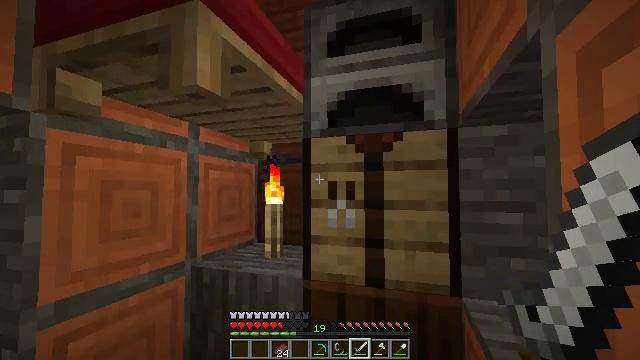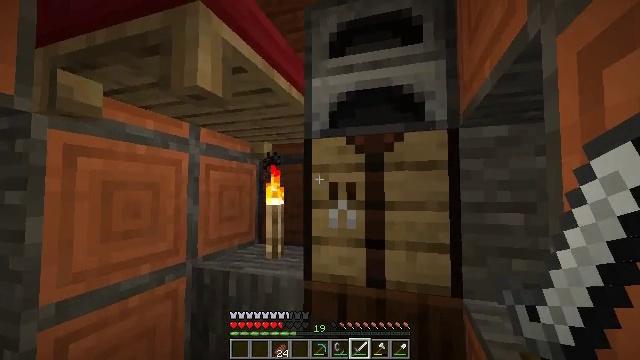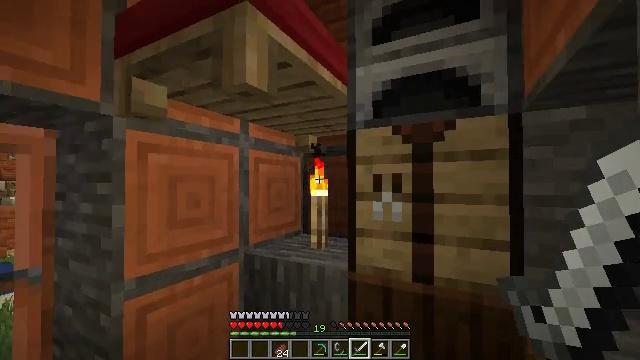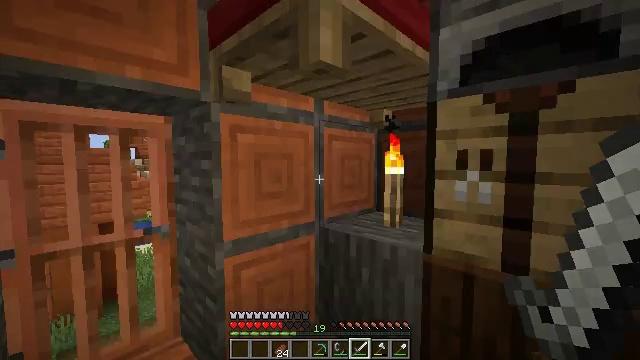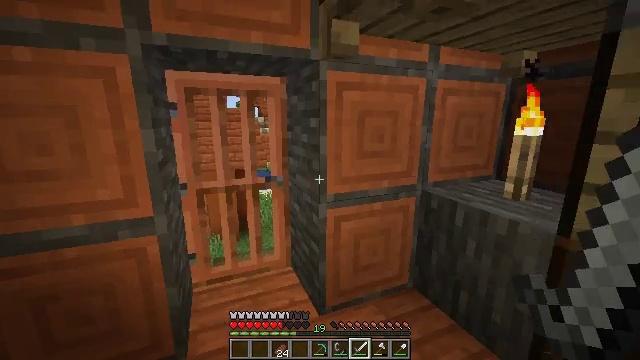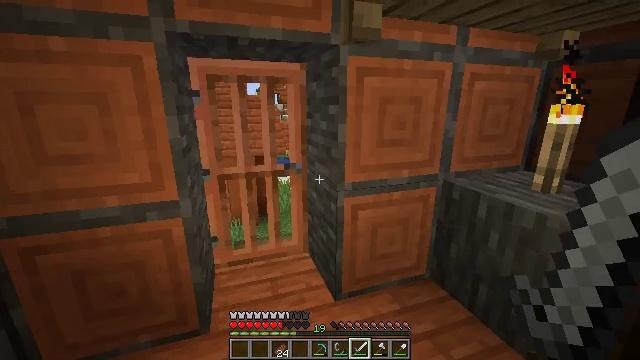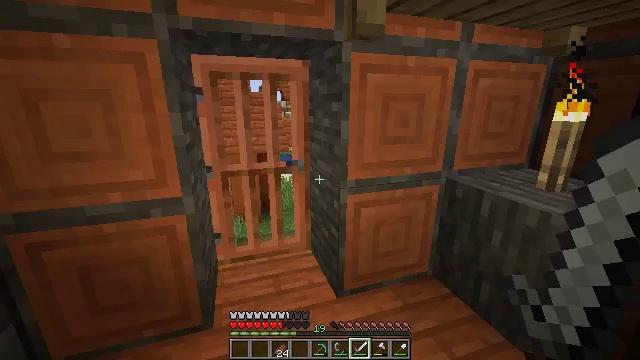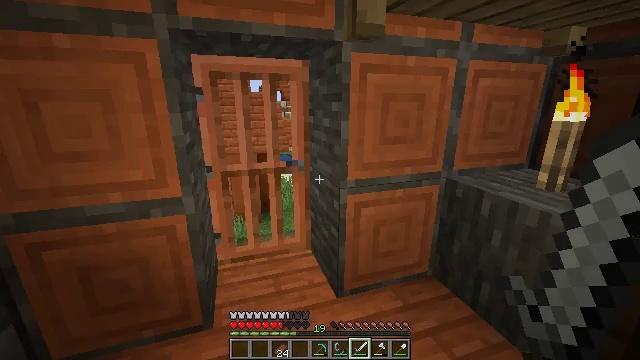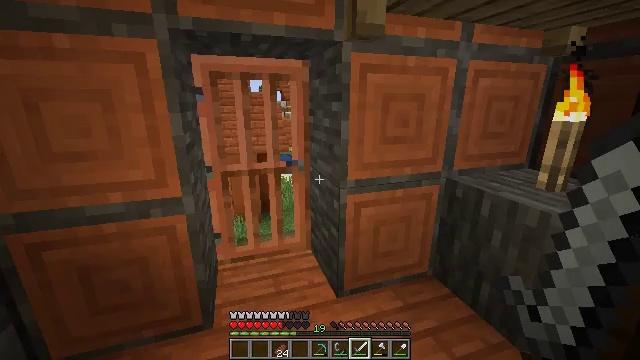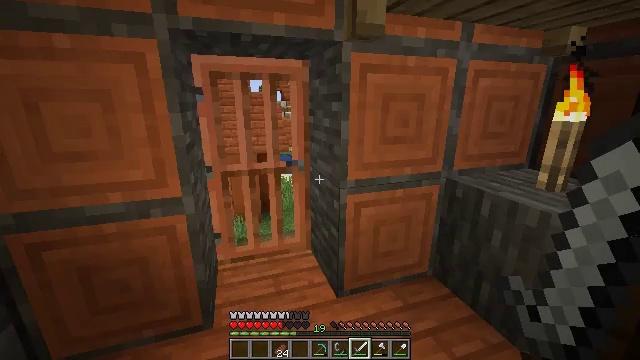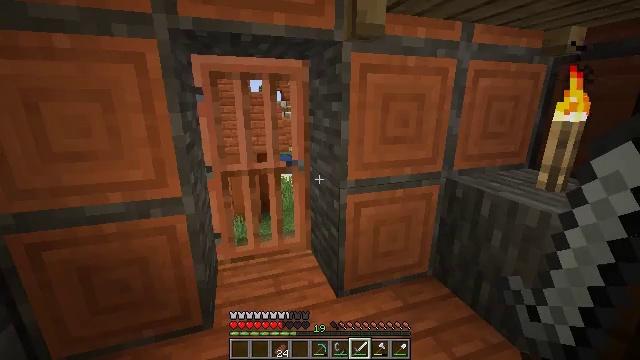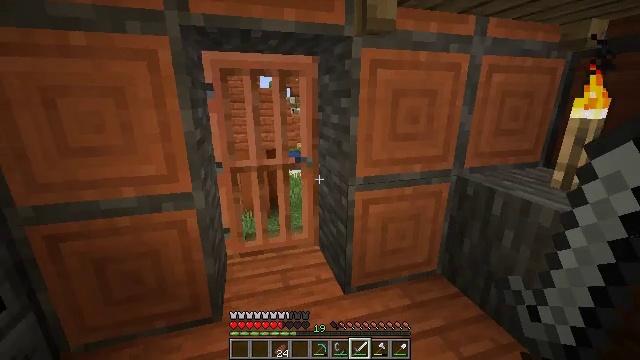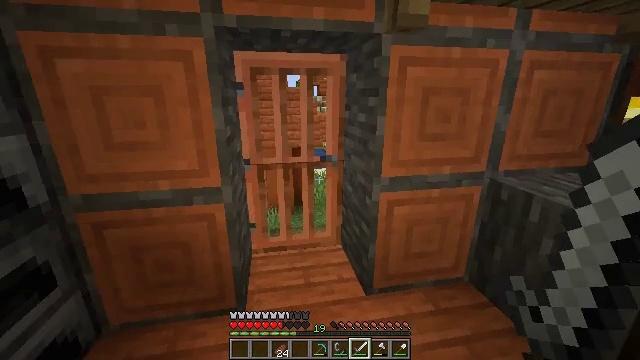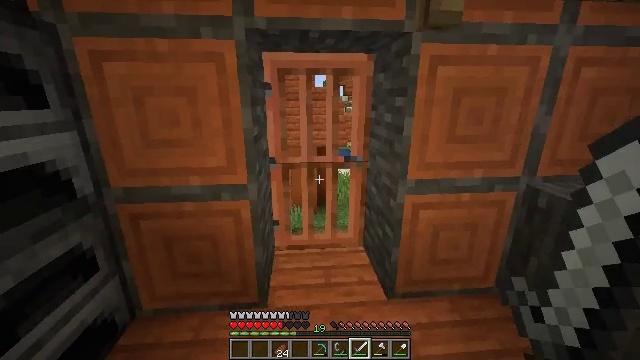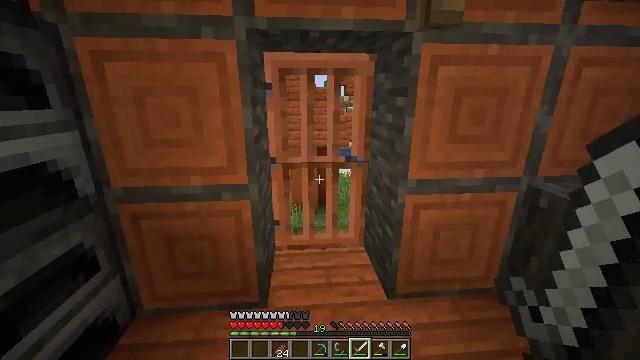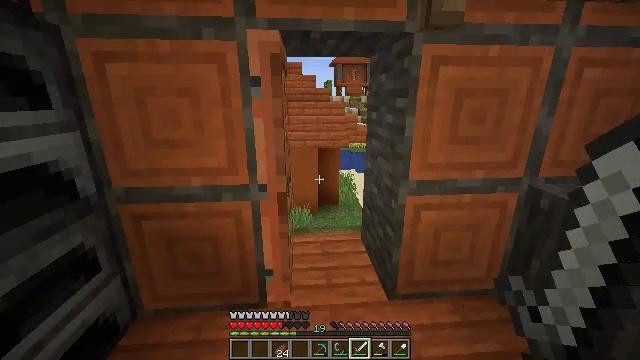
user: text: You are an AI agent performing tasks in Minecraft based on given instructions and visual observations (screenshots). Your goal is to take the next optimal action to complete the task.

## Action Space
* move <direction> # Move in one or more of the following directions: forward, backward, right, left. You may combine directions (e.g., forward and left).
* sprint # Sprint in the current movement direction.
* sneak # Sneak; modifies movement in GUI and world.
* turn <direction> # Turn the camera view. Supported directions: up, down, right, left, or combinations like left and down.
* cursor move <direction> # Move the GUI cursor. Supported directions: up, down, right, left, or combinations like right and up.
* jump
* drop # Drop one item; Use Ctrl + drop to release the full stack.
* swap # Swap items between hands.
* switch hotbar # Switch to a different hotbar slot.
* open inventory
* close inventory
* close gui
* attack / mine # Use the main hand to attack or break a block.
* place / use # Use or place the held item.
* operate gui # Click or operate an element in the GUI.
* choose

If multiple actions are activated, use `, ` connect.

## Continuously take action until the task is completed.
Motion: motion action
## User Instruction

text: Get your chainmail boots by crafting them in a crafting table.
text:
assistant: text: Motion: no_op
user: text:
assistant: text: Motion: turn left and down
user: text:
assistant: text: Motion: turn left and down
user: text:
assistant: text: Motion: turn left and down
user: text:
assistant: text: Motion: turn left and down
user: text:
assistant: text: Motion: no_op
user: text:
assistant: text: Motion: no_op
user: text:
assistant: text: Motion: no_op
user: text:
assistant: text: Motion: no_op
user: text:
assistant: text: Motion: no_op
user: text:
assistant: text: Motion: turn left
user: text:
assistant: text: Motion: turn left
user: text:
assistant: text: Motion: turn left
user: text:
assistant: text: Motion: no_op
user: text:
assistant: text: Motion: use / place
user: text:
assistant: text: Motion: use / place
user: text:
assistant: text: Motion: move forward, use / place
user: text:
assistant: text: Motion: move forward, use / place
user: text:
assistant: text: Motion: move forward
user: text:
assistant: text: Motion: move forward
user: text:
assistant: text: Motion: move forward
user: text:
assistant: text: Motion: move forward
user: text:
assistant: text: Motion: move forward
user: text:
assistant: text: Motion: move forward
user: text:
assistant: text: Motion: move forward
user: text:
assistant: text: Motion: move forward
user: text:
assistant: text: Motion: move forward, sprint
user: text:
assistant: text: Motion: move forward, sprint
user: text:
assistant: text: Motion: move forward, sprint
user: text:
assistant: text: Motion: move forward, sprint